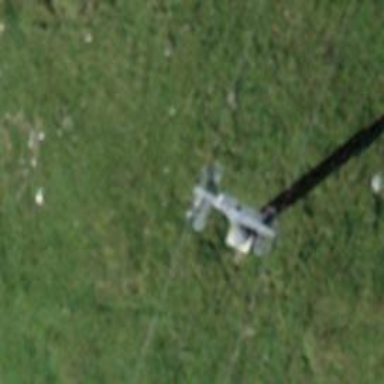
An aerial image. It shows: Pylon for aerialway.